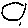
Label: circle